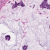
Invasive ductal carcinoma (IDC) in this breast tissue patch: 1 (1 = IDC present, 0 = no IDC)